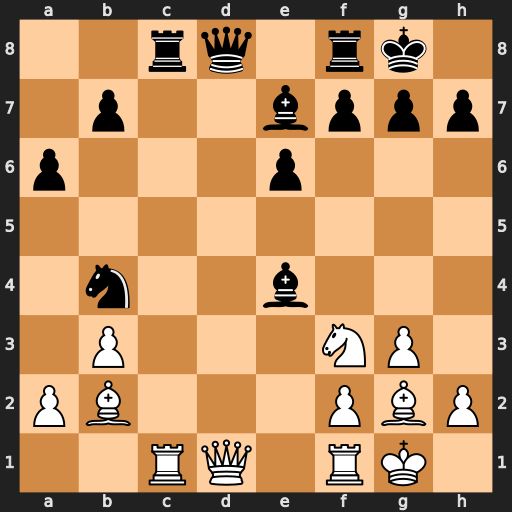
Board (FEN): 2rq1rk1/1p2bppp/p3p3/8/1n2b3/1P3NP1/PB3PBP/2RQ1RK1
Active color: w
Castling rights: -
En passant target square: -
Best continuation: Rxc8 Qxc8 Qd4